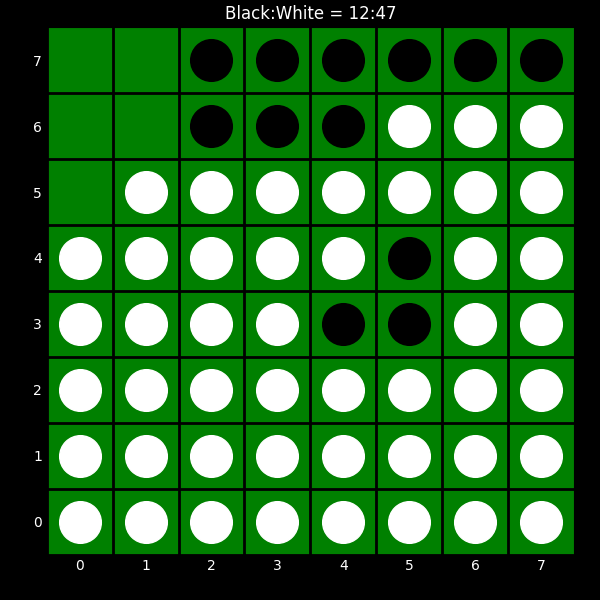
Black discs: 12
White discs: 47